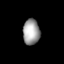
Tissue: lung
Cell type: Endothelial cells
Senescence score: 0.6544
Nuclear area (px): 422
Mean DAPI intensity: 159.441